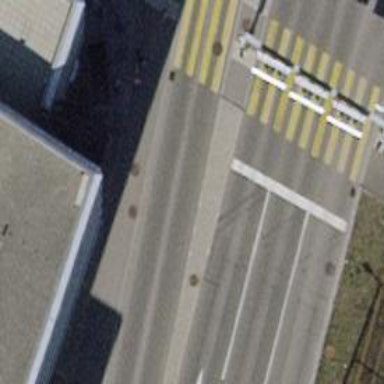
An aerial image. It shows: Road with traffic signals.